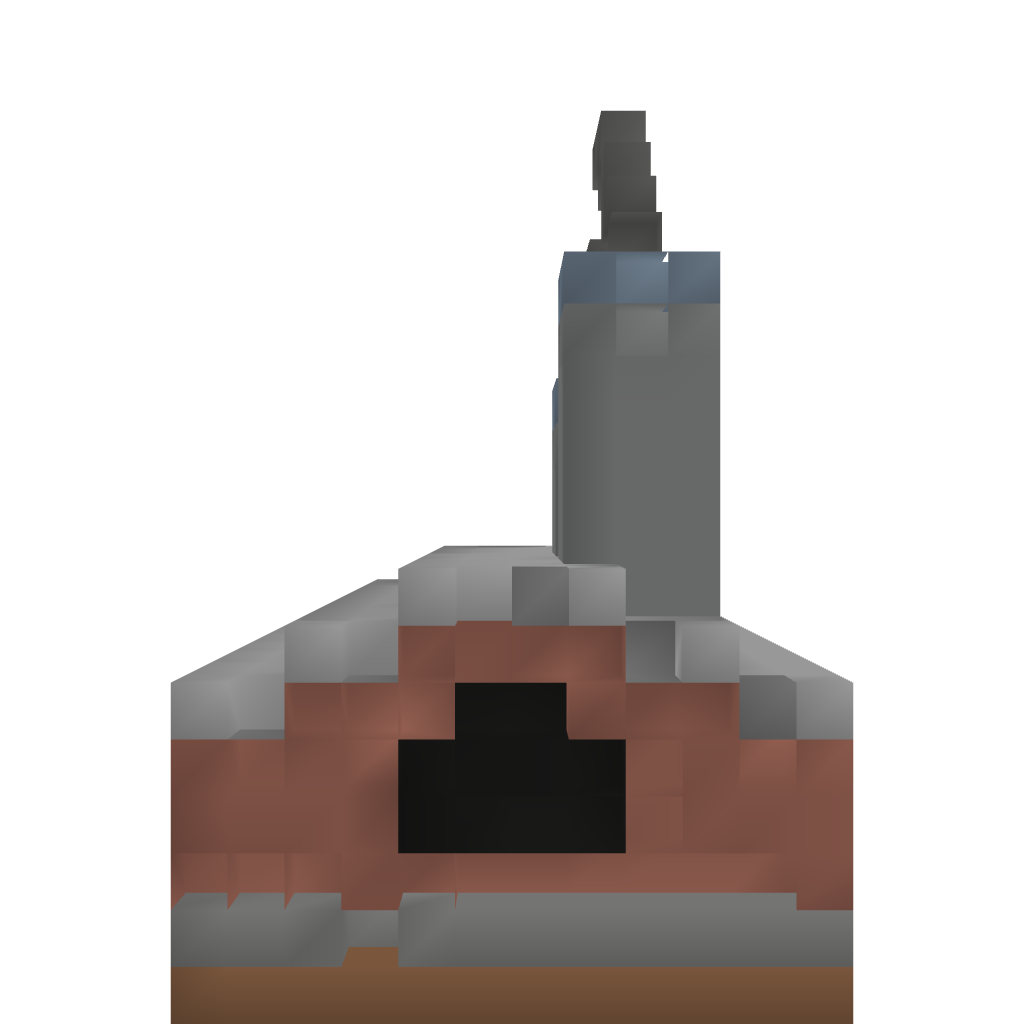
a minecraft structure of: Testificate Co. Ltd. Furnace &amp; Smithy